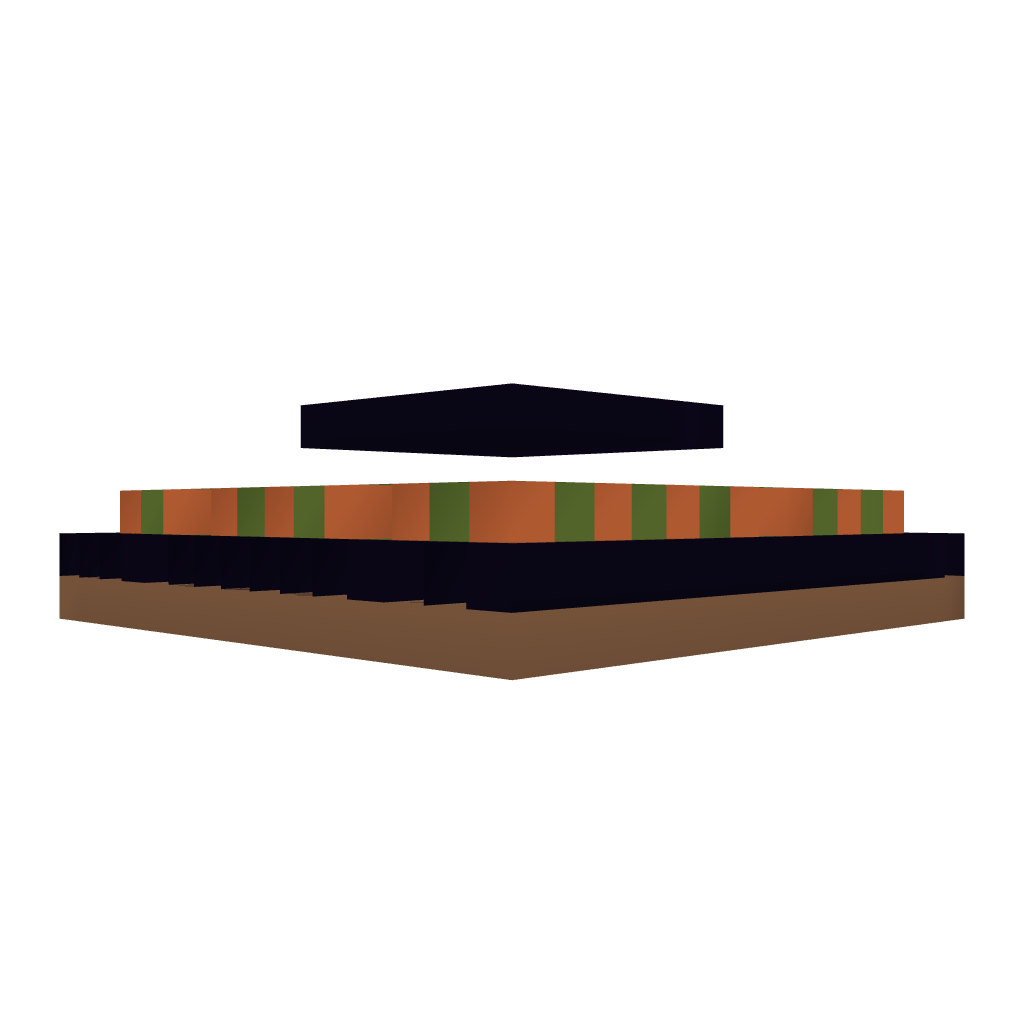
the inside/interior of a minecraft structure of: Trap for zombies